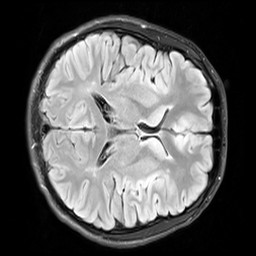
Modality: FLAIR
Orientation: axial
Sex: male
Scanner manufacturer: siemens
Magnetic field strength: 3 T
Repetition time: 10 s
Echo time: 0.09 s